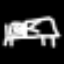
Label: bed